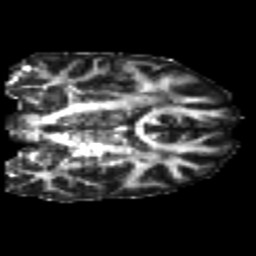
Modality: FA
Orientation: coronal
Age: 22
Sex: male
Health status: healthy
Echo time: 0.074 s